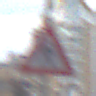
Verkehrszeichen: FussgaengerLinks
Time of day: MorningAfternoon
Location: Outdoor (Urban)
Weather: Overcast
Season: NotSpecified
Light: Natural